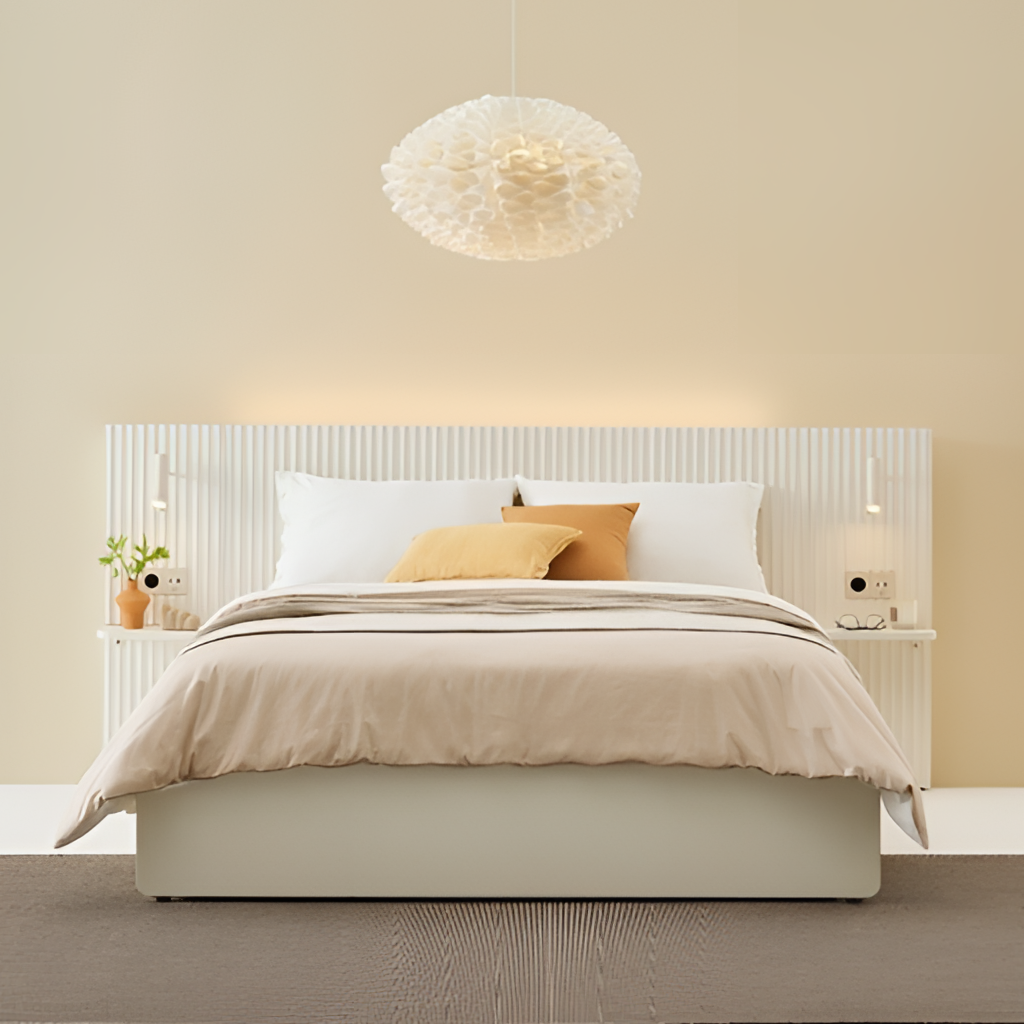
bedroom, beige fabric illuminated headboard bed, paint wallpaper, with solid pattern, modern, carpet flooring, with solid pattern